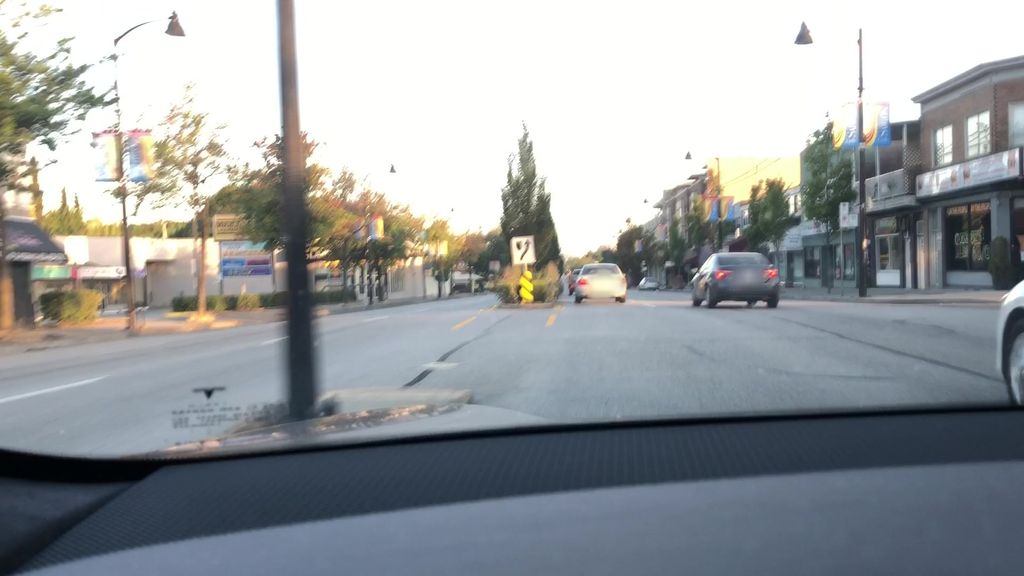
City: vancouver